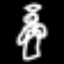
Label: angel